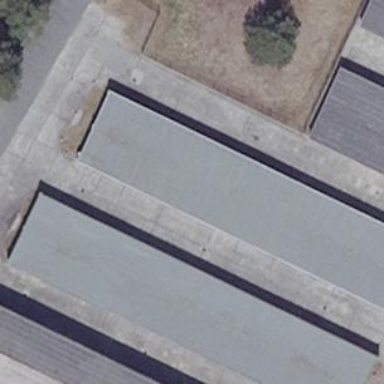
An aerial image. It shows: Group of garages.